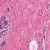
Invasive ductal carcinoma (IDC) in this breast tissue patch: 0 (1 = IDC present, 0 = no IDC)